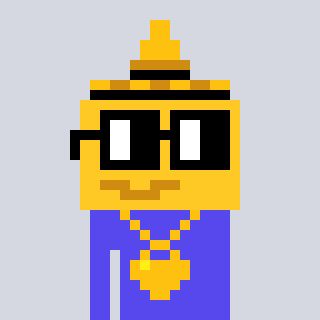
a pixel art character with square black glasses, a mustard-shaped head and a computerblue-colored body on a cool background